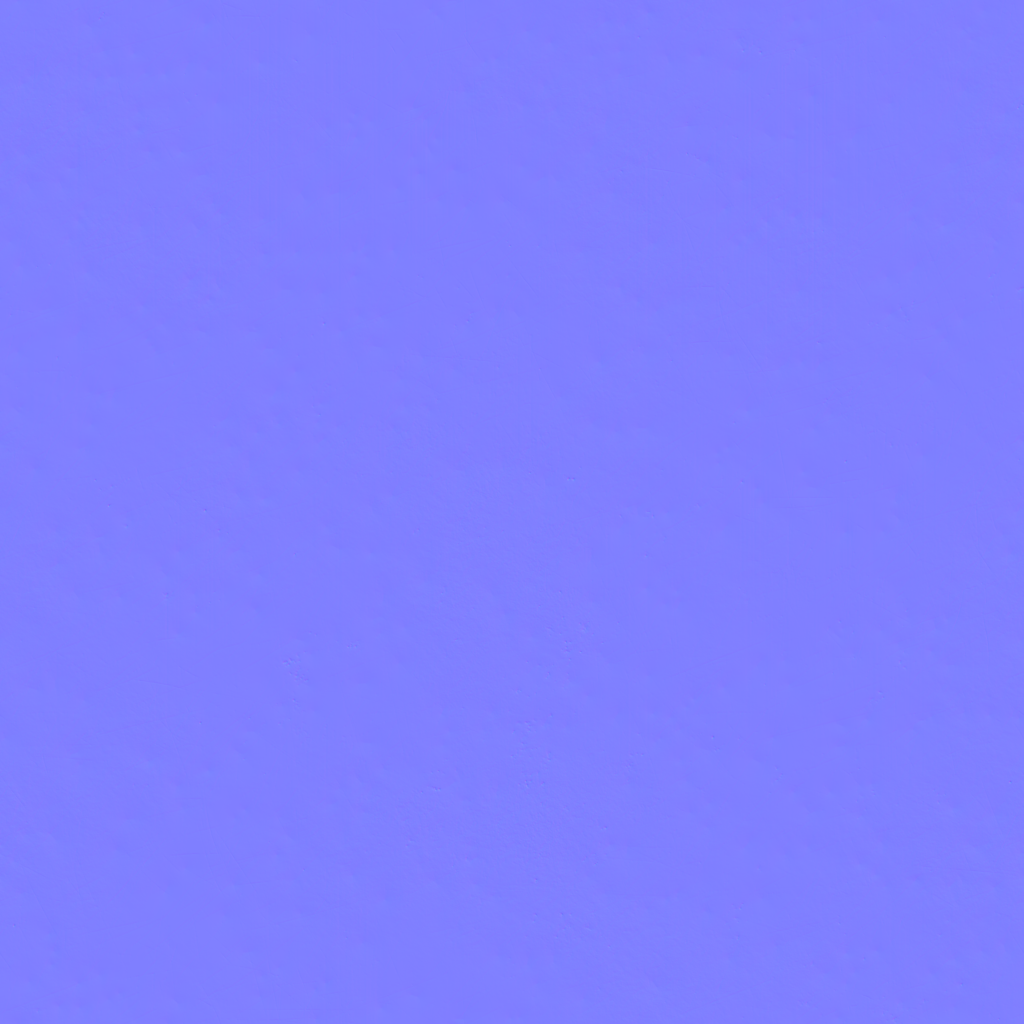
Texture map type: NormalGL